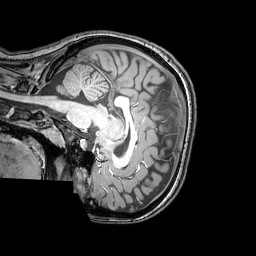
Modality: T1w
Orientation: sagittal
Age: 20
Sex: female
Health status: healthy
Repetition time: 0.081 s
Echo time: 0.037 s